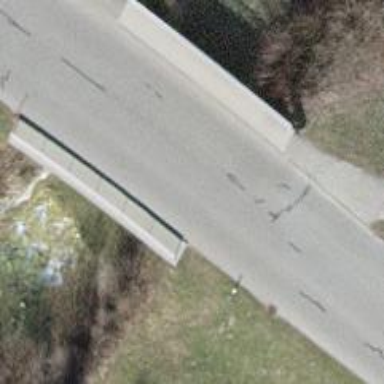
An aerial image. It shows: Tertiary road with bridge.